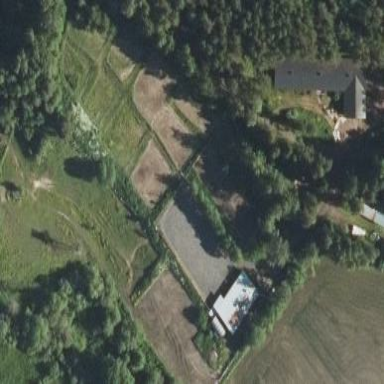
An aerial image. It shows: Equestrian sport is being practiced.